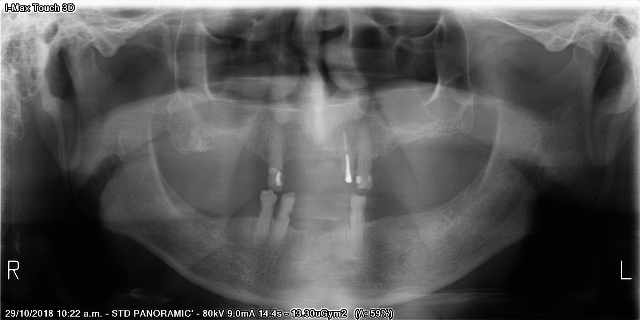
adult